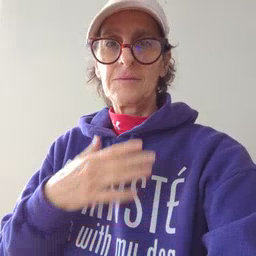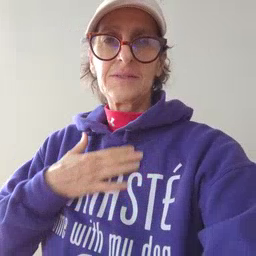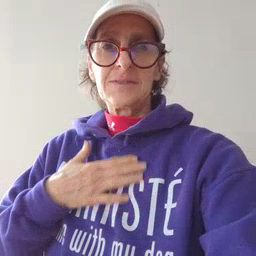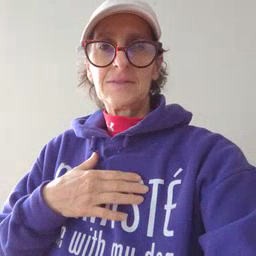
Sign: please